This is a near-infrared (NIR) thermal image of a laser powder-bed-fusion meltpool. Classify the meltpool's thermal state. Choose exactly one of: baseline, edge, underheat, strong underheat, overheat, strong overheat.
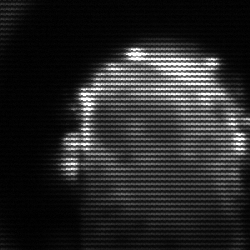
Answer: baseline